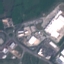
Land use / land cover: Industrial